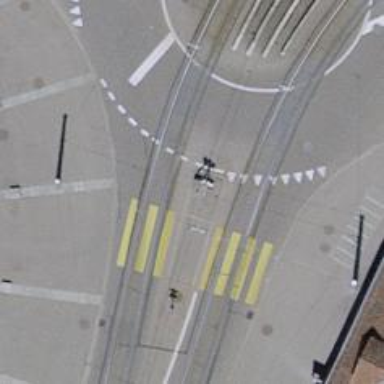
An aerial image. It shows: Tram crossing on the railway.